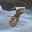
Label: 8